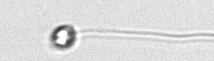
Label: flagellate